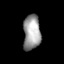
Tissue: lung
Cell type: Endothelial cells
Senescence score: 0.6739
Nuclear area (px): 593
Mean DAPI intensity: 156.956